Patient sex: F
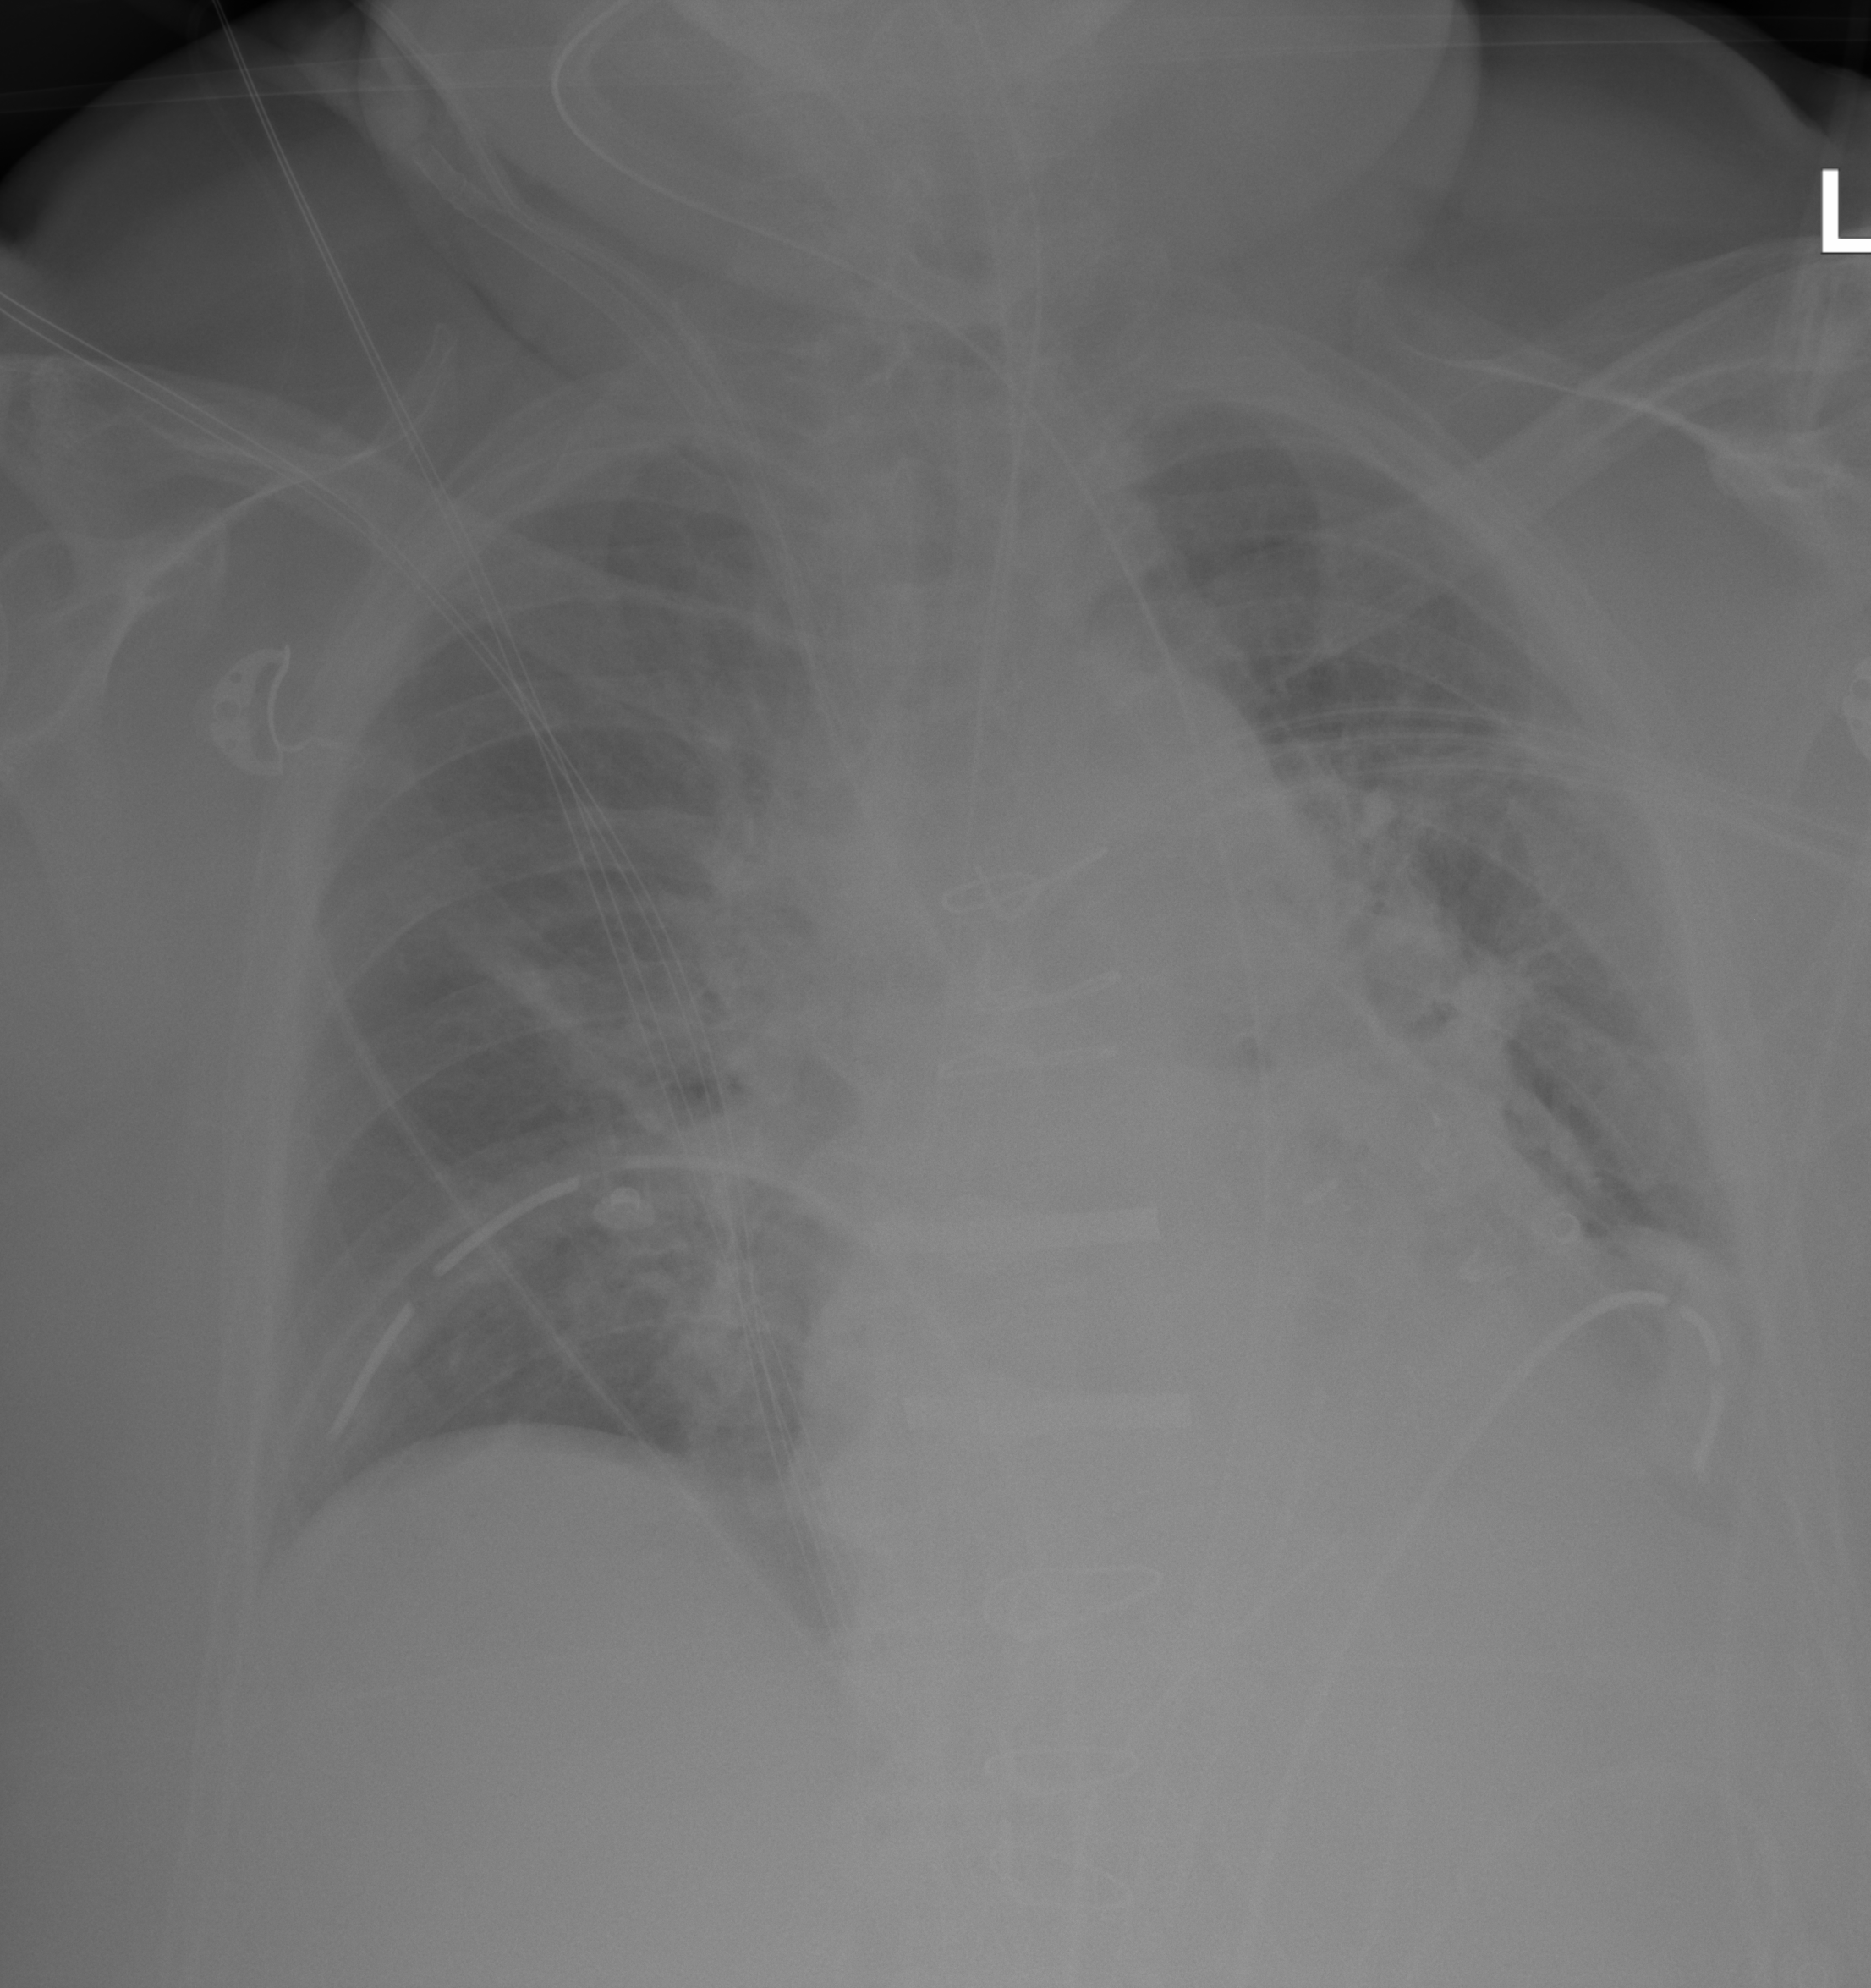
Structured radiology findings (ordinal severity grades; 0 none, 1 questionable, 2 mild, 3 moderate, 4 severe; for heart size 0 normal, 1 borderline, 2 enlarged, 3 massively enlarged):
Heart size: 2
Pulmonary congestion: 2
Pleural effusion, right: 0
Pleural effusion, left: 2
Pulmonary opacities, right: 0
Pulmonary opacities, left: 0
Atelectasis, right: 2
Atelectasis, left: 2